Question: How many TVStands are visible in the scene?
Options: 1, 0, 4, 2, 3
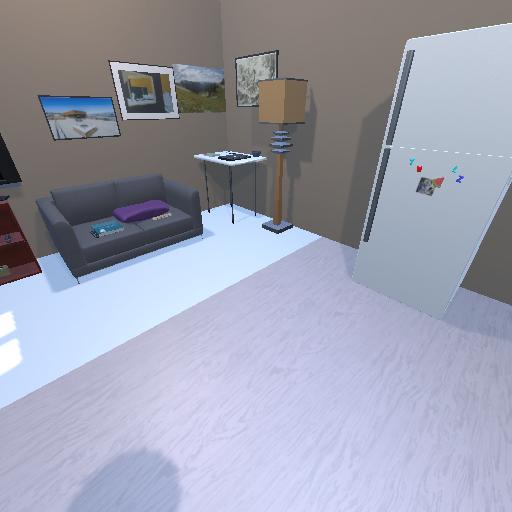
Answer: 1